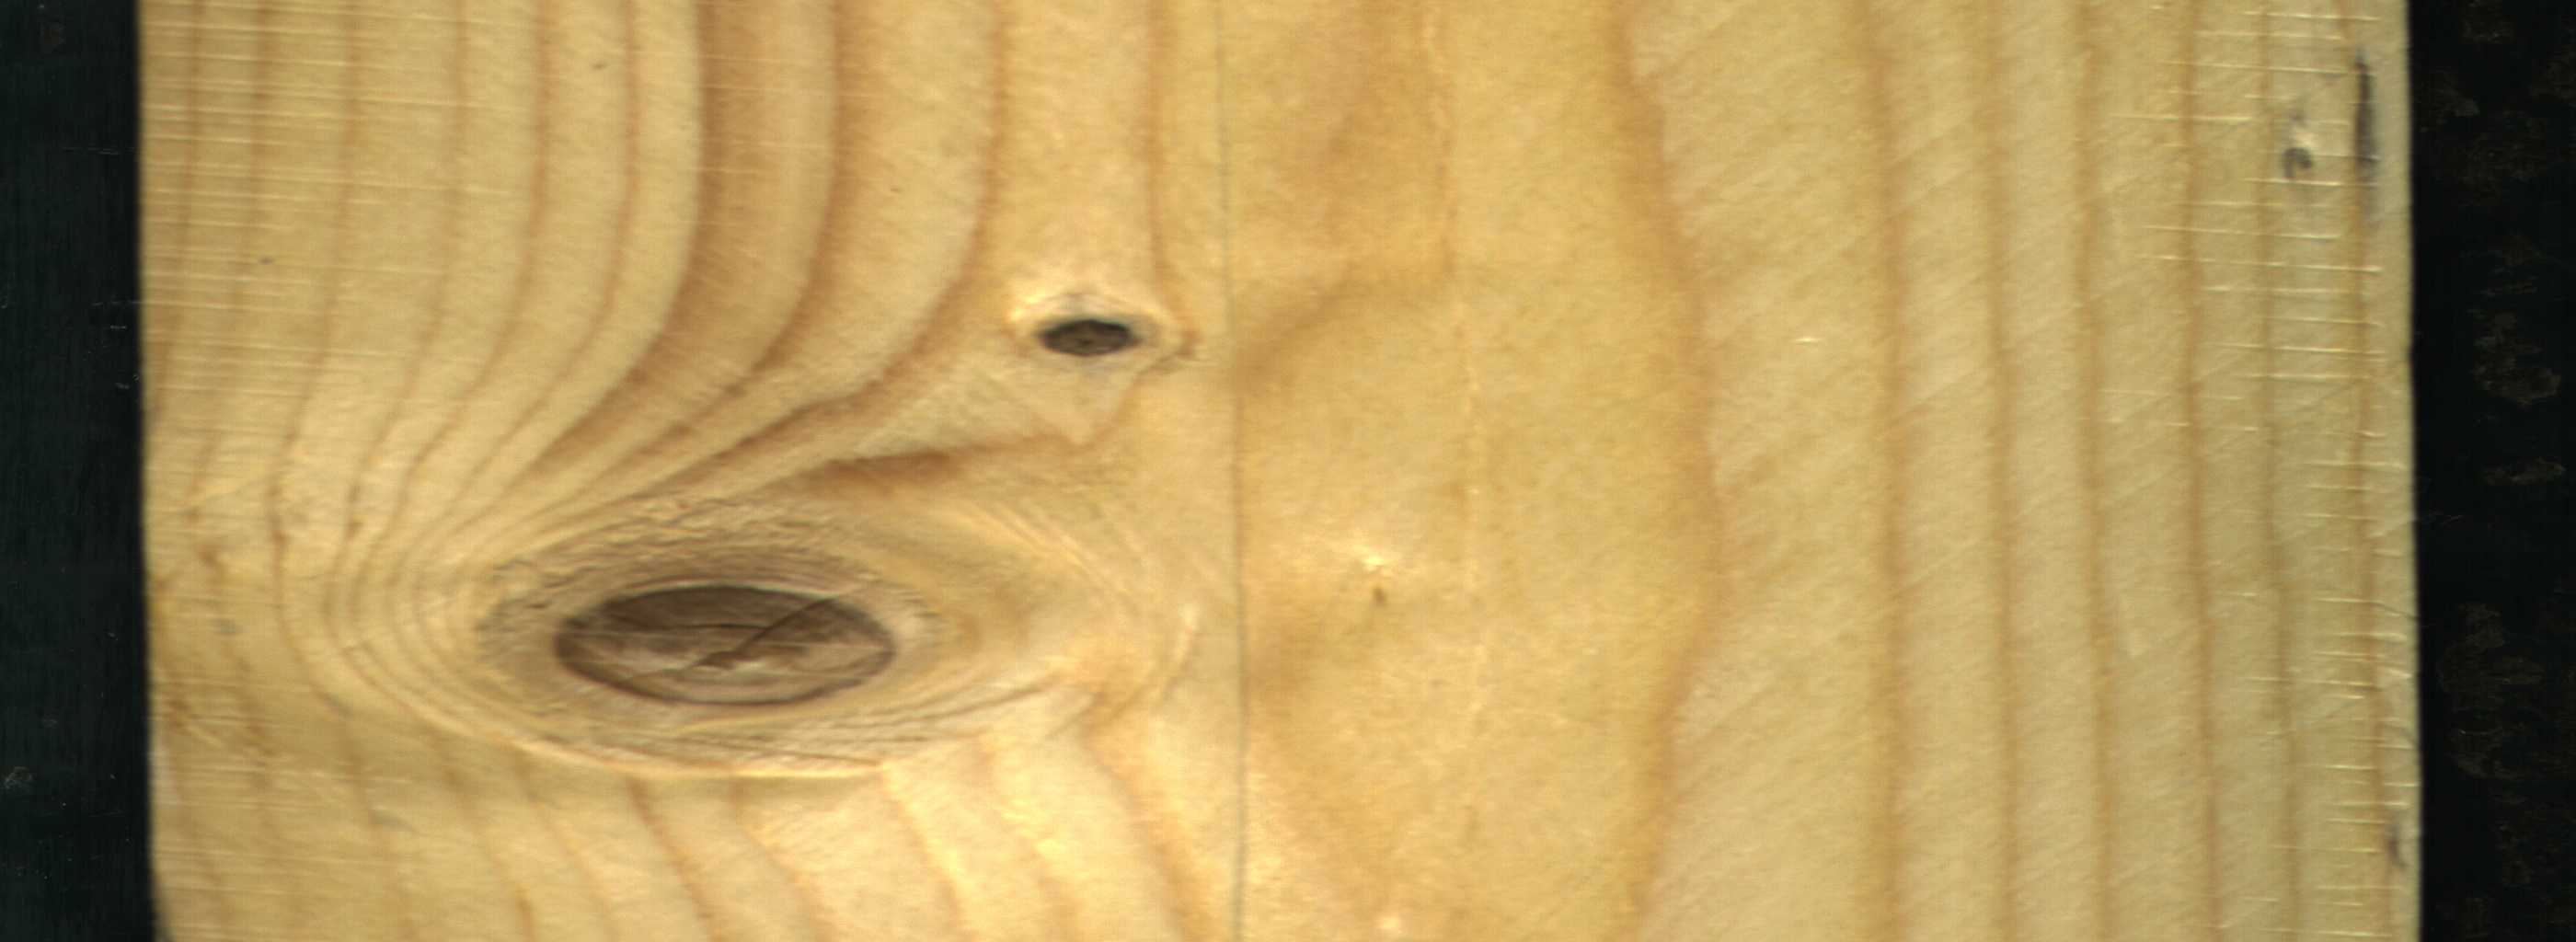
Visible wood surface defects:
resin
knot_with_crack
Live_Knot